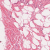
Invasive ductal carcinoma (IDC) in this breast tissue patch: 0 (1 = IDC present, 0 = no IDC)